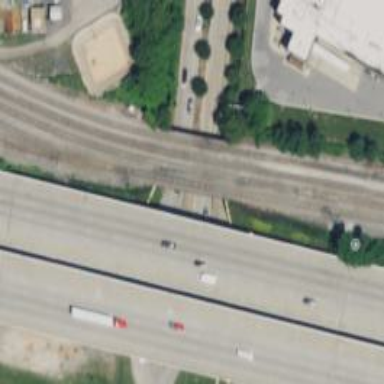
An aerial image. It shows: Railway bridge over siding rail service.